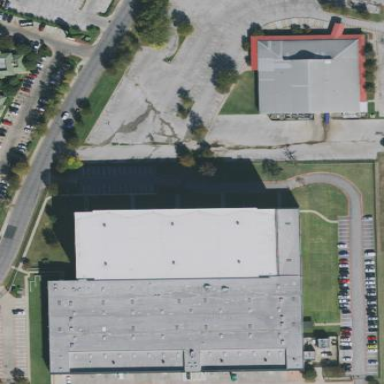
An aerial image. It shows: Warehouse.